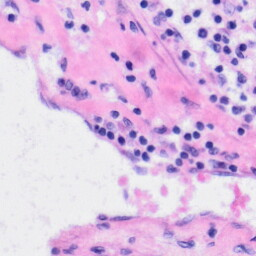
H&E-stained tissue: Liver